Interaction volume radius: 10 \u00c5
Interaction volume height: 15 \u00c5
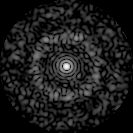
Disorder parameter: 0.855